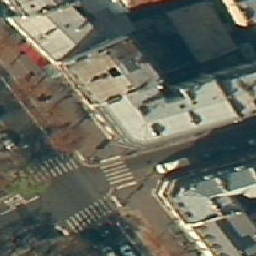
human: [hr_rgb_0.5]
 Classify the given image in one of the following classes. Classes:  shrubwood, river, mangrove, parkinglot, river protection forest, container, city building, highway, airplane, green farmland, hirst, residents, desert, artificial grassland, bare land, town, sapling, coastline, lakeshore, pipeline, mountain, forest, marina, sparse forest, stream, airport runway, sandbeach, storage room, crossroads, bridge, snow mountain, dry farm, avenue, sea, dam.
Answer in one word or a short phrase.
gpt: city building